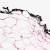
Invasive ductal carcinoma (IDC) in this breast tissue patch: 0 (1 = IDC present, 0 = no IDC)